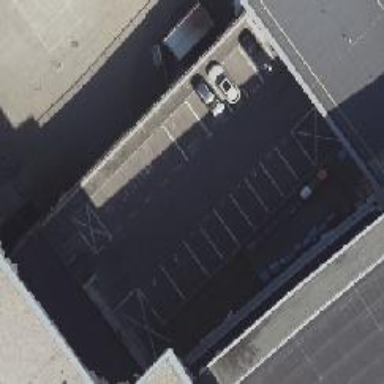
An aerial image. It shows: Part of building.